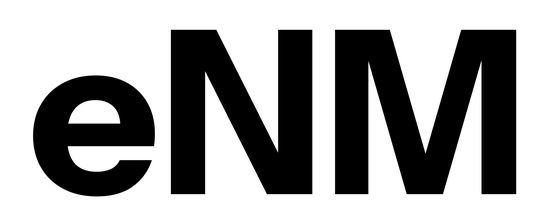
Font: InstrumentSans_Bold